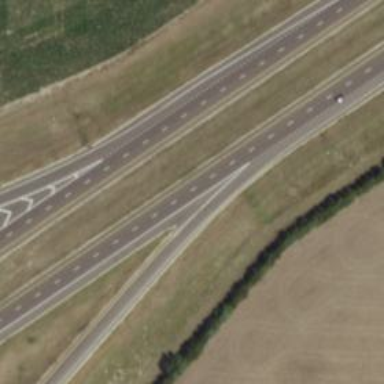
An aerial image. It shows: Solid road edge marking.